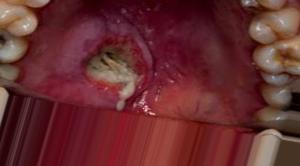
Condition: Mouth Ulcer